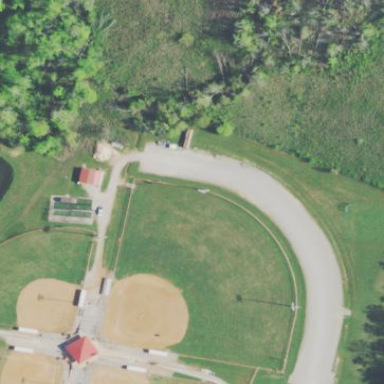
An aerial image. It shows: Baseball pitch for leisure and sports activities.